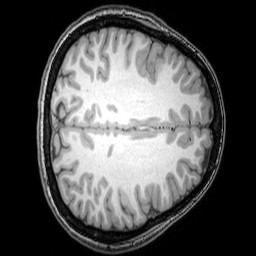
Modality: T1w
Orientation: axial
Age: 22
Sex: female
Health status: healthy
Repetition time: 0.081 s
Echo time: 0.037 s